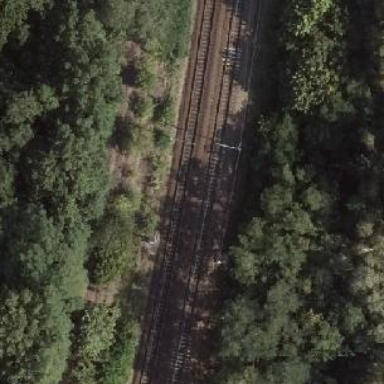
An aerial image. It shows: Railway signal.